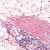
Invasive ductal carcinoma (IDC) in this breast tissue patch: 1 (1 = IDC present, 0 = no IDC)